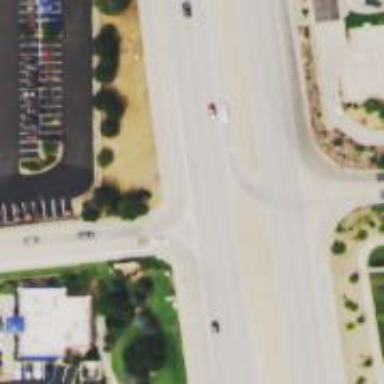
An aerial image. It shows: Trunk link road with asphalt surface.